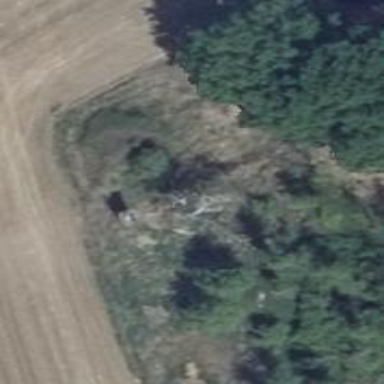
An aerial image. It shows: Hunting stand.